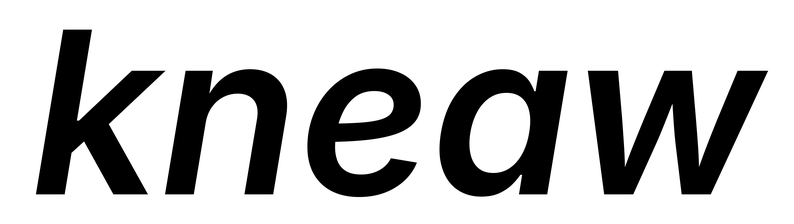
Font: Inter-Italic_SemiBold_Italic